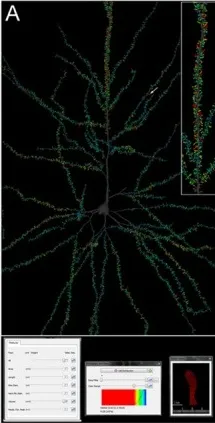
Cell comparison query result from the human pyramidal neuron concerning Spine Volume.
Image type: pathology (immunostaining)